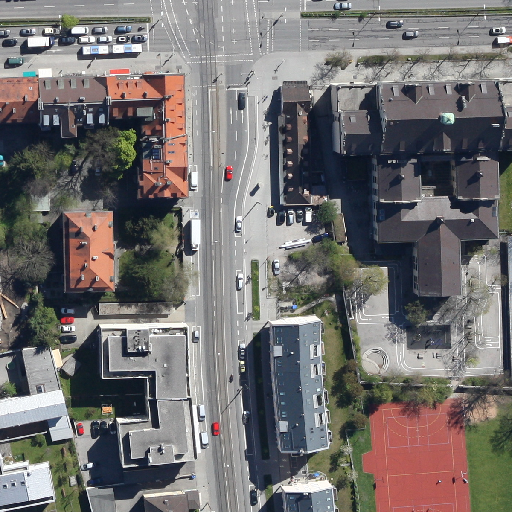
Referring expression: long truck in the parking area